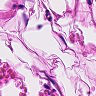
Metastatic tissue present: no